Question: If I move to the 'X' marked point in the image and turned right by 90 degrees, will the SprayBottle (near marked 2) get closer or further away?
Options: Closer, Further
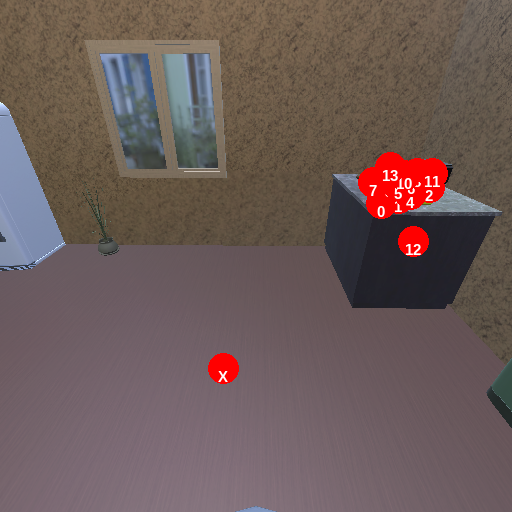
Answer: Closer